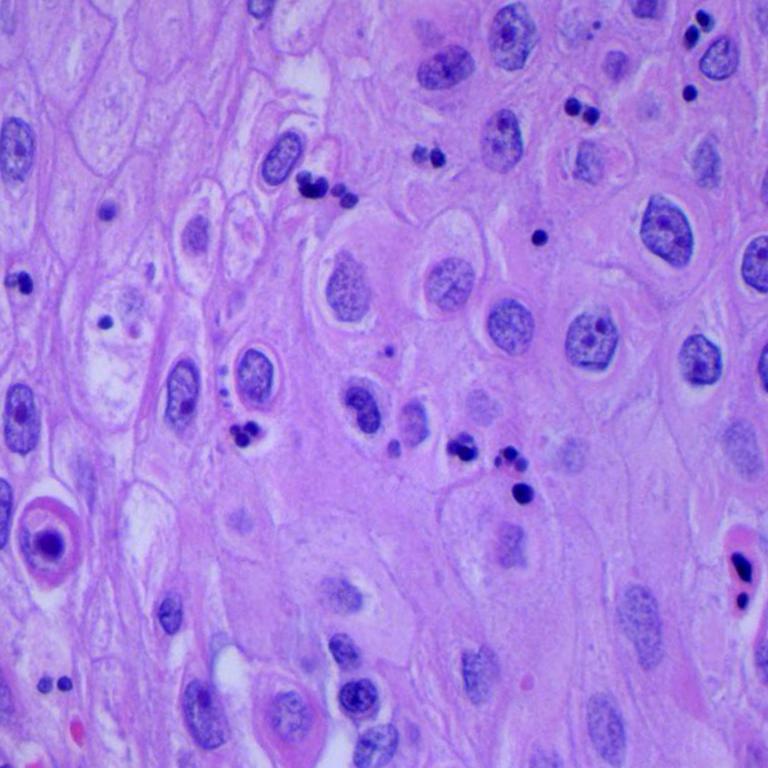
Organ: lung
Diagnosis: squamous carcinomas